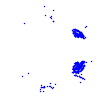
Particle: pion